Field crop: tomato
Growth stage: 1
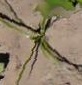
Species: cyperus